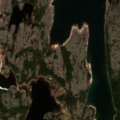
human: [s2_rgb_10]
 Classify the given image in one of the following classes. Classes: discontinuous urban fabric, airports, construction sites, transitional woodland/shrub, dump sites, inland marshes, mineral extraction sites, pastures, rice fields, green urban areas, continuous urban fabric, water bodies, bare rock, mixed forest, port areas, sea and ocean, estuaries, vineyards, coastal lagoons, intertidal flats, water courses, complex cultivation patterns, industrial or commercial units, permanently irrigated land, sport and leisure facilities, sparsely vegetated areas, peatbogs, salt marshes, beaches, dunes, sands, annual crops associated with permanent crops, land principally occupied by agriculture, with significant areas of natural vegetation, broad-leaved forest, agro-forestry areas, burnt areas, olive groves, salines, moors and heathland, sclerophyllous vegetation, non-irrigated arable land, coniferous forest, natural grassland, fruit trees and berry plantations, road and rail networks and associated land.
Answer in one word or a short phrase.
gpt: mixed forest, bare rock, sea and ocean